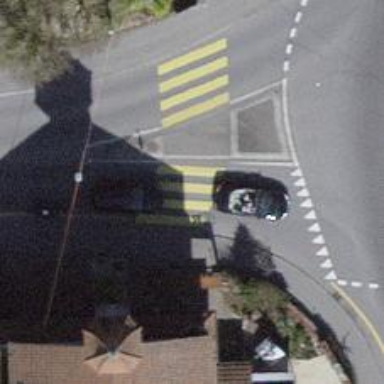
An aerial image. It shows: Zebra crossing on footway.